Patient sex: F
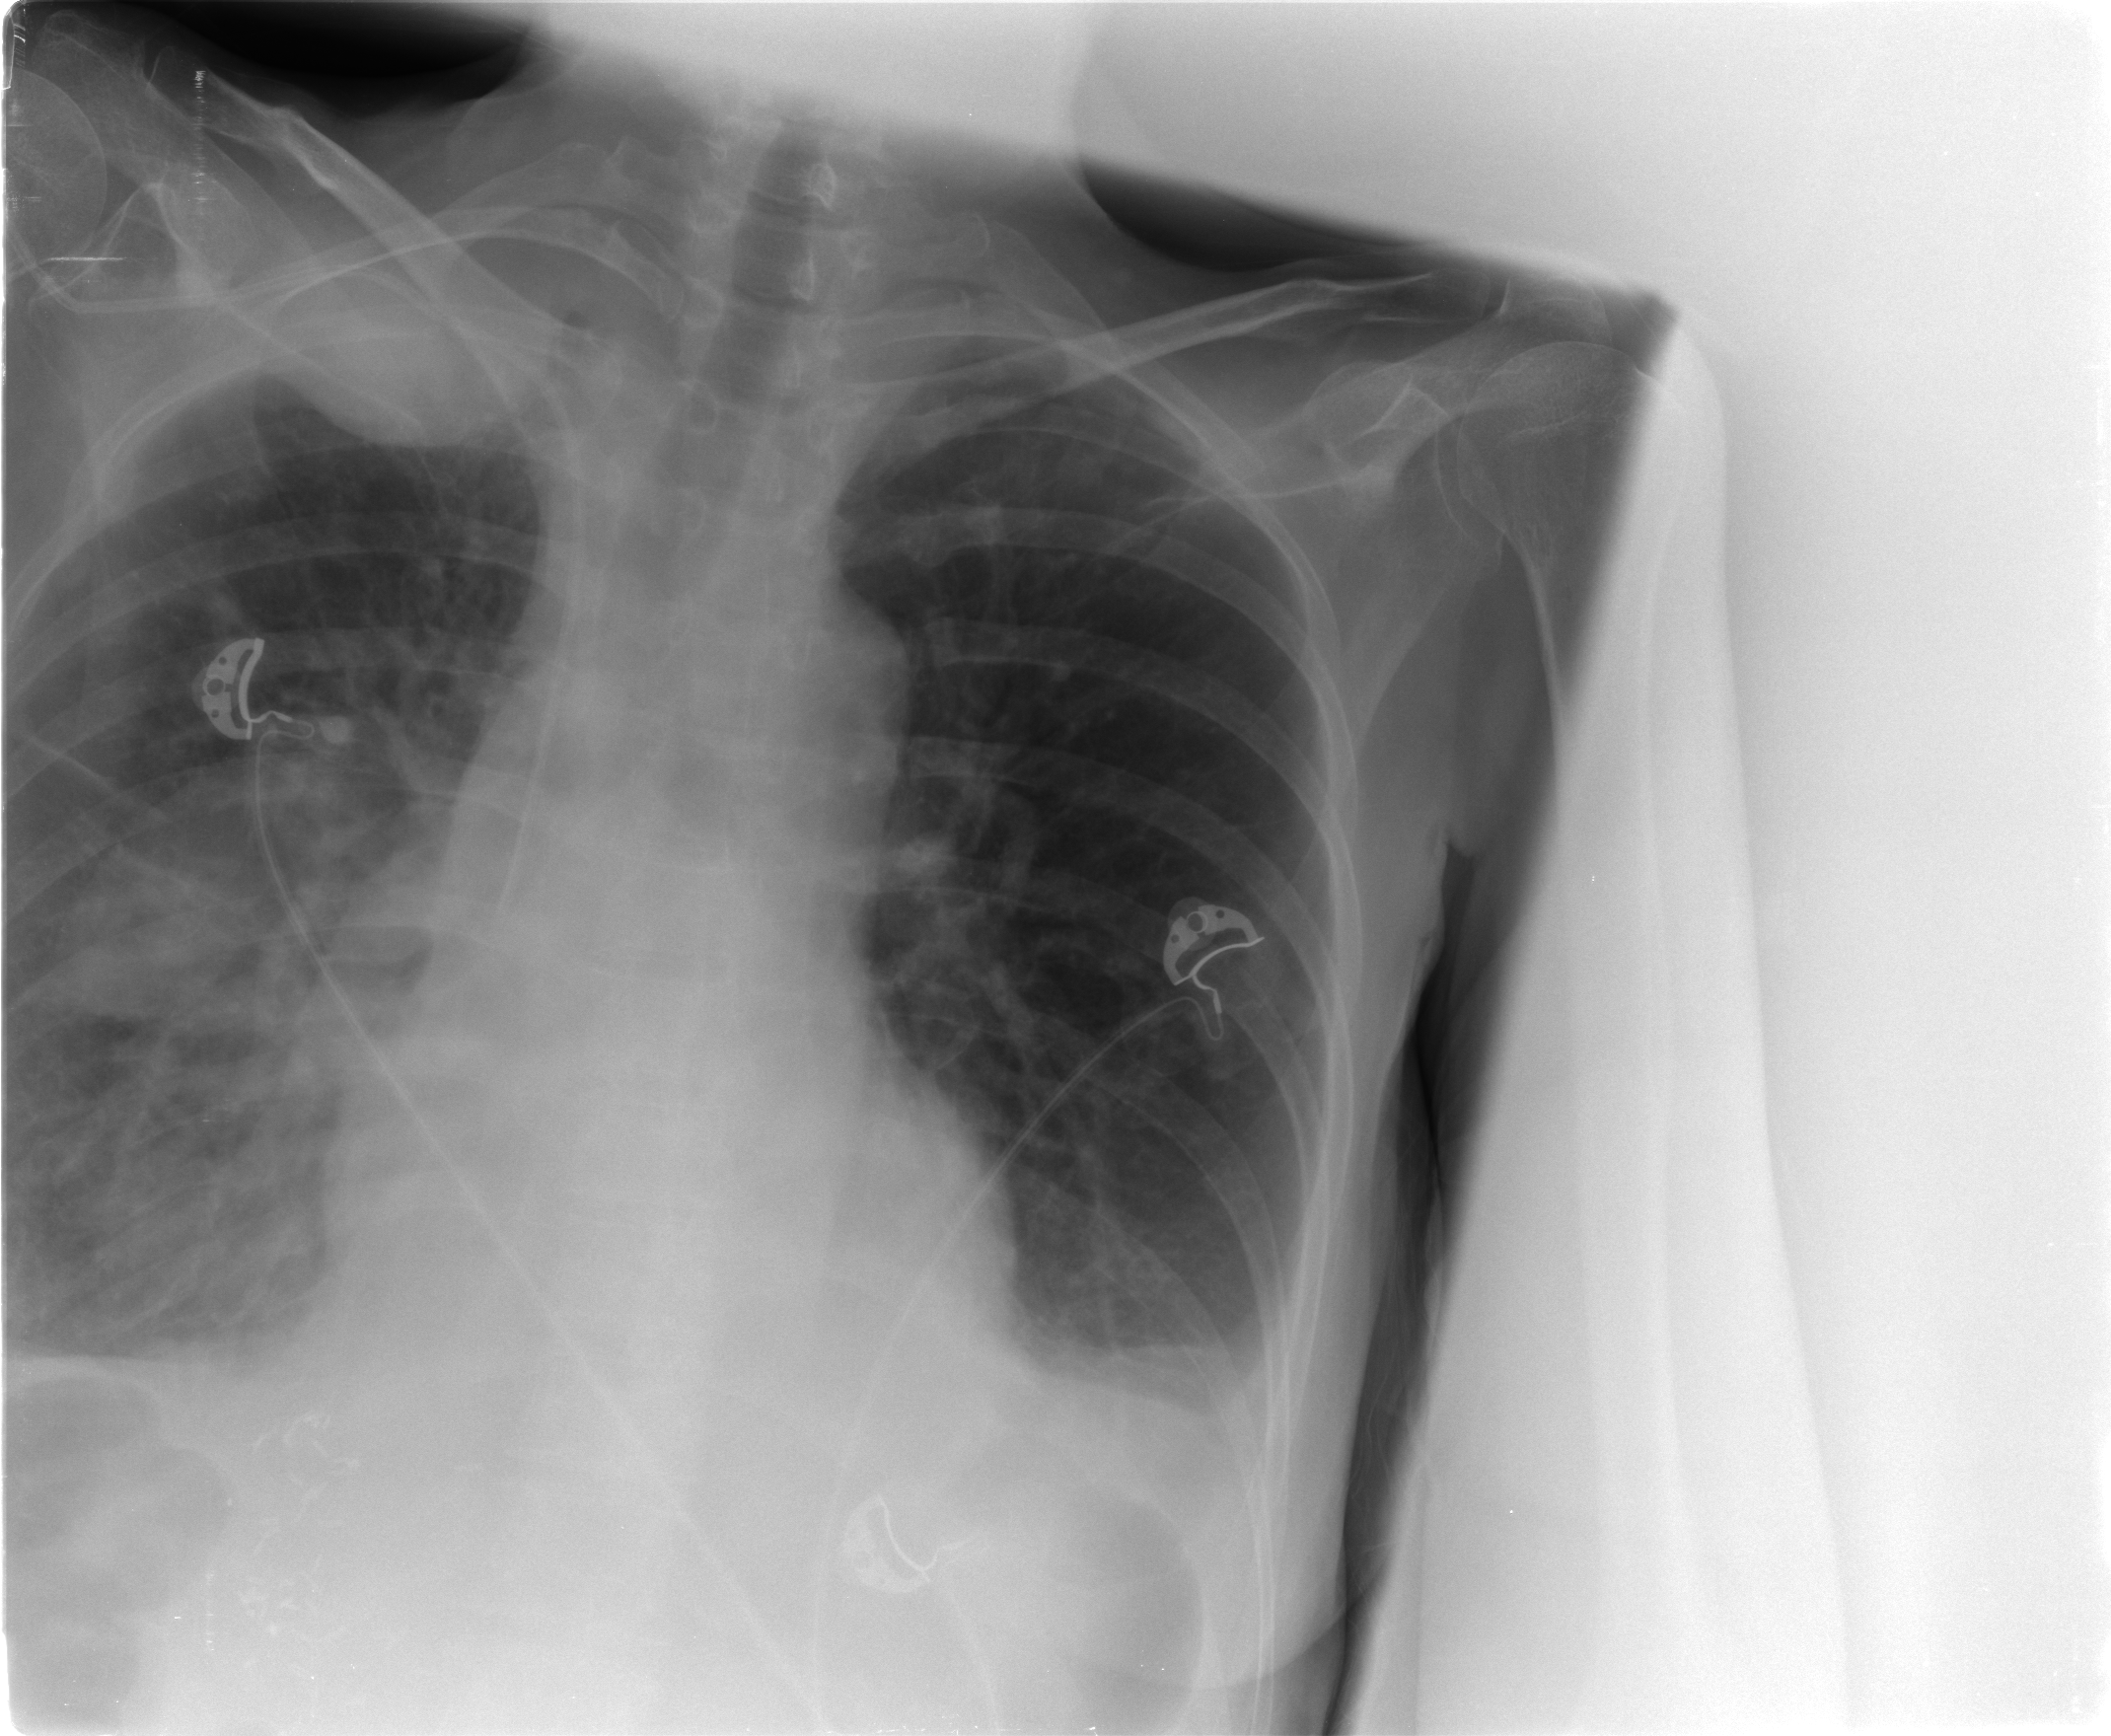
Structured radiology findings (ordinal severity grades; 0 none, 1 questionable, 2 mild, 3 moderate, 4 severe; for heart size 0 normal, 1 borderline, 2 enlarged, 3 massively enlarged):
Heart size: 2
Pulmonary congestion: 2
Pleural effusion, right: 2
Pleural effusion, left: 2
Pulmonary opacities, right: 2
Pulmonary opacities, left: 0
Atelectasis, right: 2
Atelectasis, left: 2